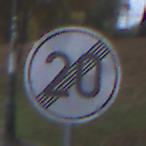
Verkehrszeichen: EndeGeschwindigkeit20
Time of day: MorningAfternoon
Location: Outdoor (Urban)
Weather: Overcast
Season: NotSpecified
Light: Natural